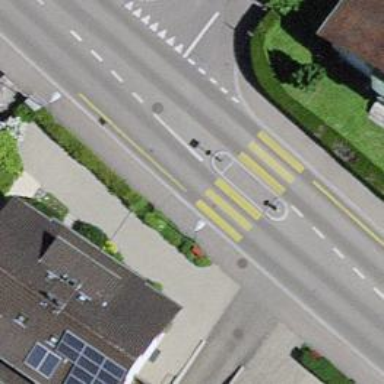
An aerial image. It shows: Marked zebra crossing on the road.